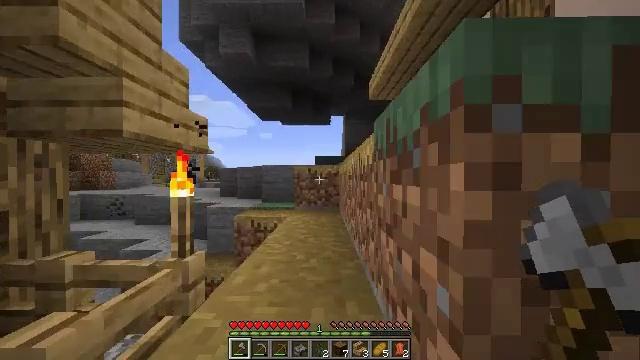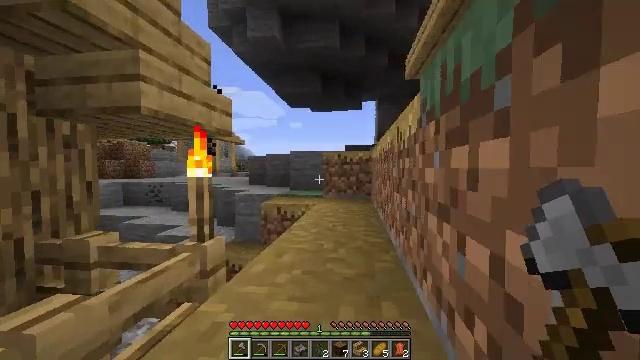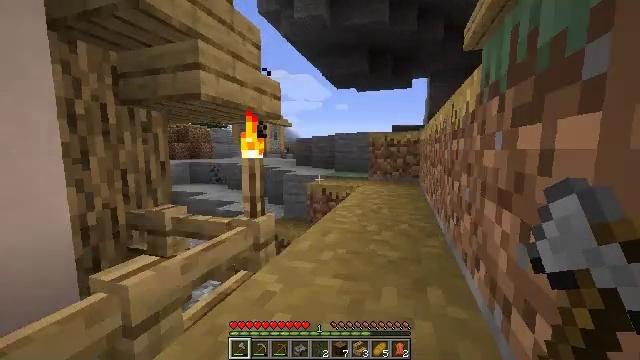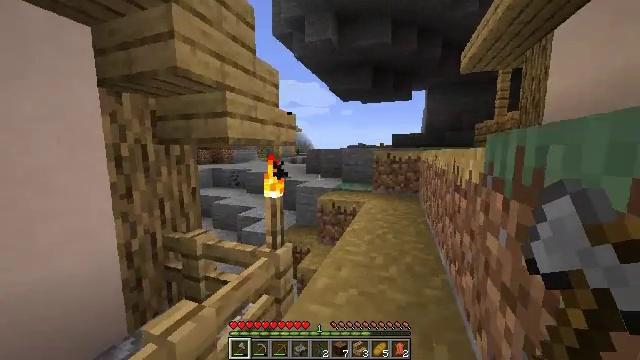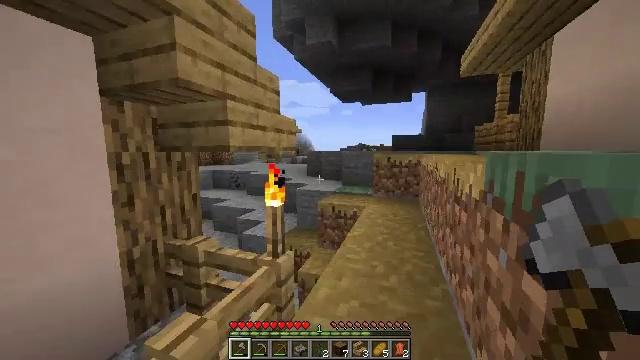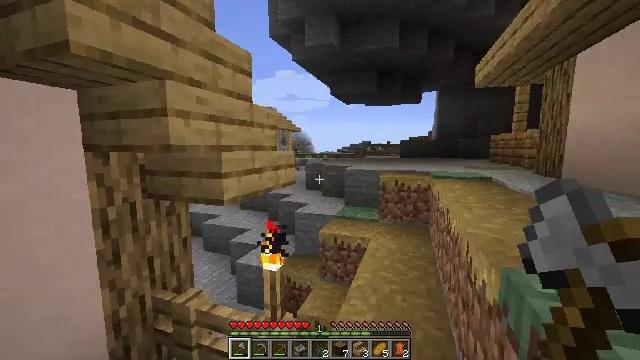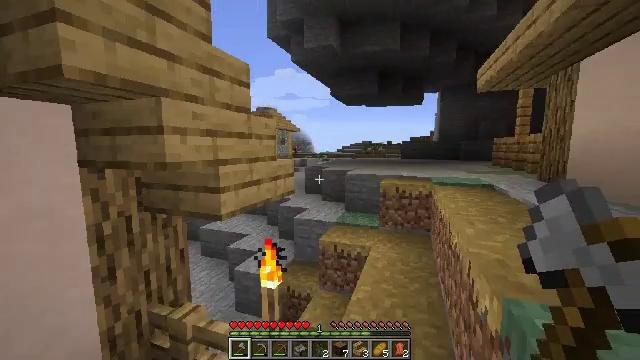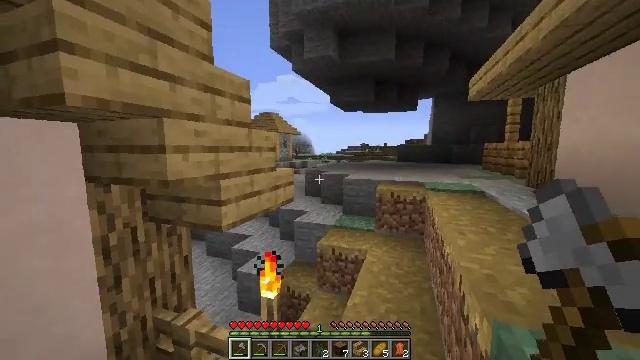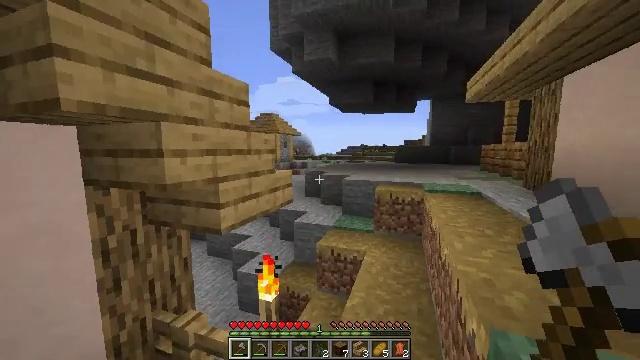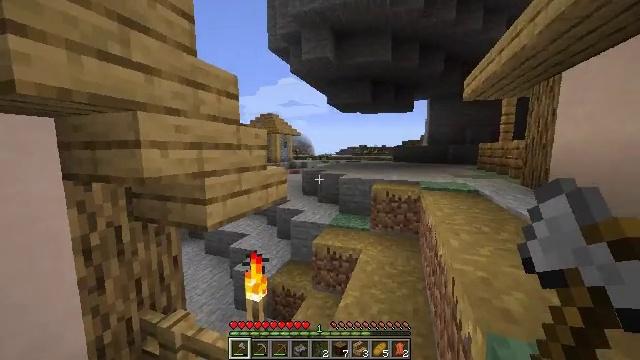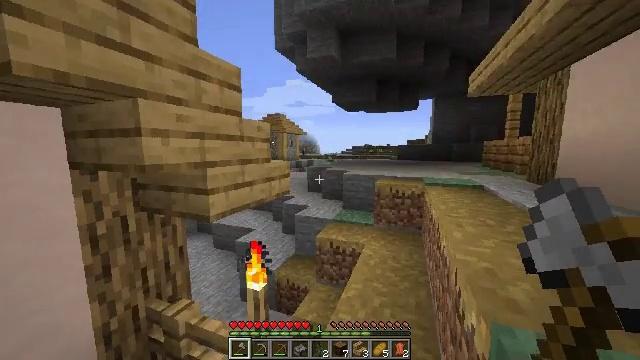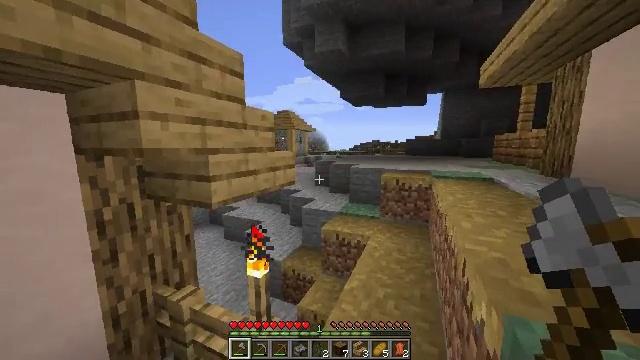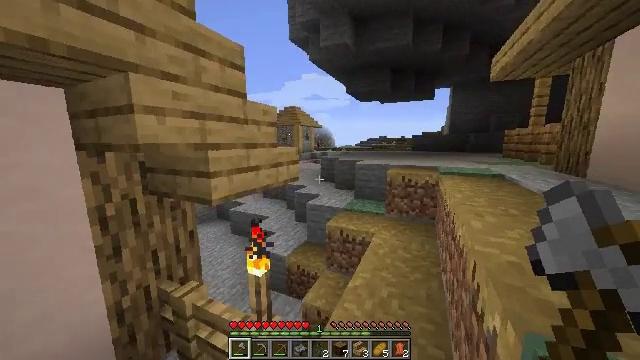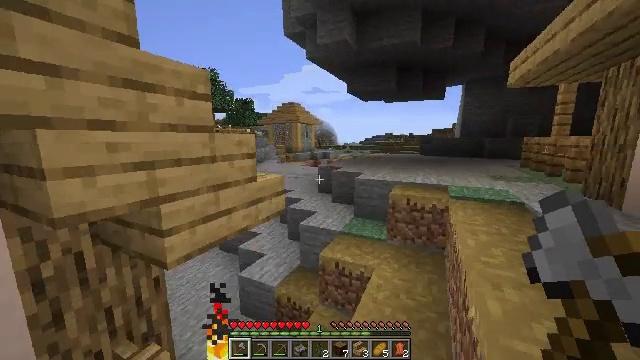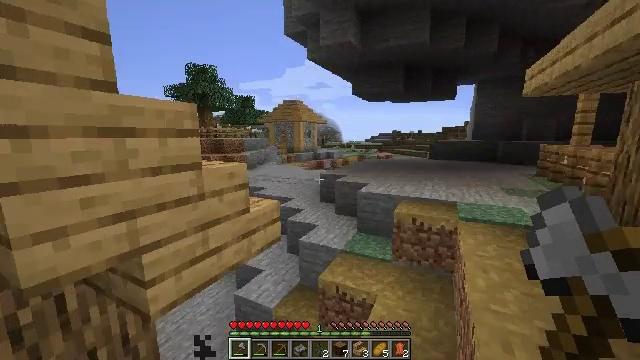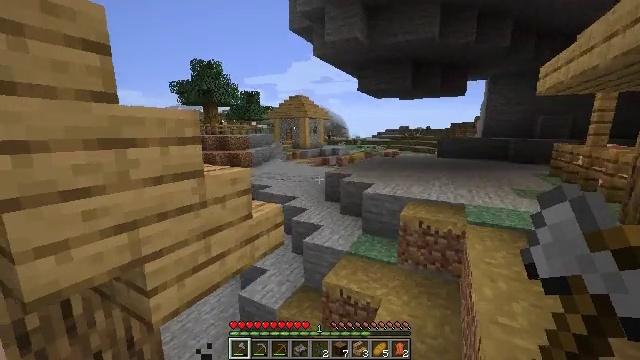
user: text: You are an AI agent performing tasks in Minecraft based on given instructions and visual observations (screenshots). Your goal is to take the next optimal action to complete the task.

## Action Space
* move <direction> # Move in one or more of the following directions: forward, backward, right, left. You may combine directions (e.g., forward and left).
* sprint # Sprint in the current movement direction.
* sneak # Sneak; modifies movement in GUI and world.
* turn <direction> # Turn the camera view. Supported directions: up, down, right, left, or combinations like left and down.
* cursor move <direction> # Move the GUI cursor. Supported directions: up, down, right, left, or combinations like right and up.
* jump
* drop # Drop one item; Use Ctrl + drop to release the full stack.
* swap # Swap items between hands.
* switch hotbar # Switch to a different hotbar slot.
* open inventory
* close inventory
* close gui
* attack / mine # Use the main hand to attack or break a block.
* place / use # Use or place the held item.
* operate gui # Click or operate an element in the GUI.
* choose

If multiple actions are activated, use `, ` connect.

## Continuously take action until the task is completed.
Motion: motion action
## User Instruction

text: Attack the fletching table to break it.
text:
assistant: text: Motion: move forward, sprint, turn left and down, jump
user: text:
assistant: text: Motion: move forward, sprint, turn left and down, jump
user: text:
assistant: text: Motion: move forward, sprint, turn left, jump
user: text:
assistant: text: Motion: move forward and move right, sprint, jump
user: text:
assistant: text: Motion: move forward and move right, sprint, jump
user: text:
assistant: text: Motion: move forward and move right, sprint, jump
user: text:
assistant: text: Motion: move forward and move right, sprint, jump
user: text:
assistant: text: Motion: move forward and move right, sprint, jump
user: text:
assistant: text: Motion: move forward and move right, sprint, jump
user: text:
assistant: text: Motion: move forward and move right, sprint, turn left, jump
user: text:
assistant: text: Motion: move forward and move right, sprint, turn left and down, jump
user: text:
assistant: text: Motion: move forward and move right, sprint, turn left and down, jump
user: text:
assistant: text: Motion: move forward and move right, sprint, jump
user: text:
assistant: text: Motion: move forward and move right, sprint, jump
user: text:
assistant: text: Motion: move forward and move right, sprint, turn left, jump
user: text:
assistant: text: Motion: move forward and move right, sprint, turn left, jump
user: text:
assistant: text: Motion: move forward and move right, sprint, jump
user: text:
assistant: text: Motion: move forward and move right, sprint, jump
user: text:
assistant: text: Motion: move forward and move right, sprint, jump
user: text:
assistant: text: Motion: move forward and move right, sprint, jump
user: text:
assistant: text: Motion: move forward and move right, sprint, jump
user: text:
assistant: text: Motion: move forward and move right, sprint, jump
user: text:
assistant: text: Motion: move forward and move right, sprint, jump
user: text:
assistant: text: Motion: move forward and move right, sprint, jump
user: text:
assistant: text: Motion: move forward and move right, sprint, jump
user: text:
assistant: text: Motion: move forward and move right, sprint, jump
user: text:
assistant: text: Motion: move forward and move right, sprint, jump
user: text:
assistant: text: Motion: move forward and move right, sprint, jump
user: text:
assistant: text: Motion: move forward and move right, sprint, turn left, jump
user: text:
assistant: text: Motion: move forward and move right, sprint, turn left and down, jump